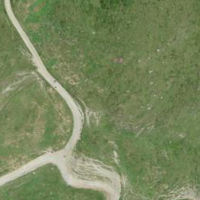
EUNIS habitat code: 26
Species observed at this site:
Arnica montana